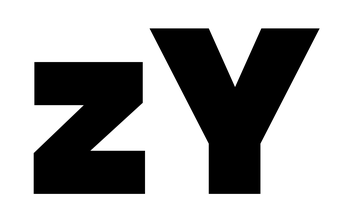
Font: Poppins-Black